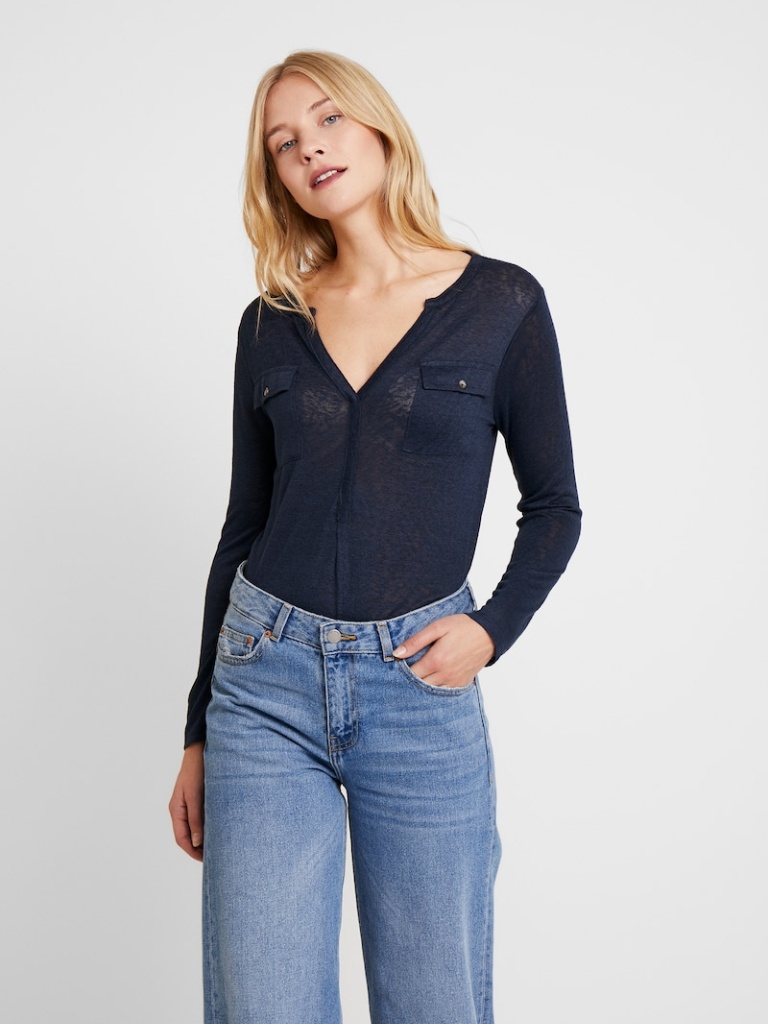
knit tight a long-sleeved with the sleeves down hip length Fully Tucked in v-neck blouse